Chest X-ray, PA view. Patient: 72 years old, sex M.
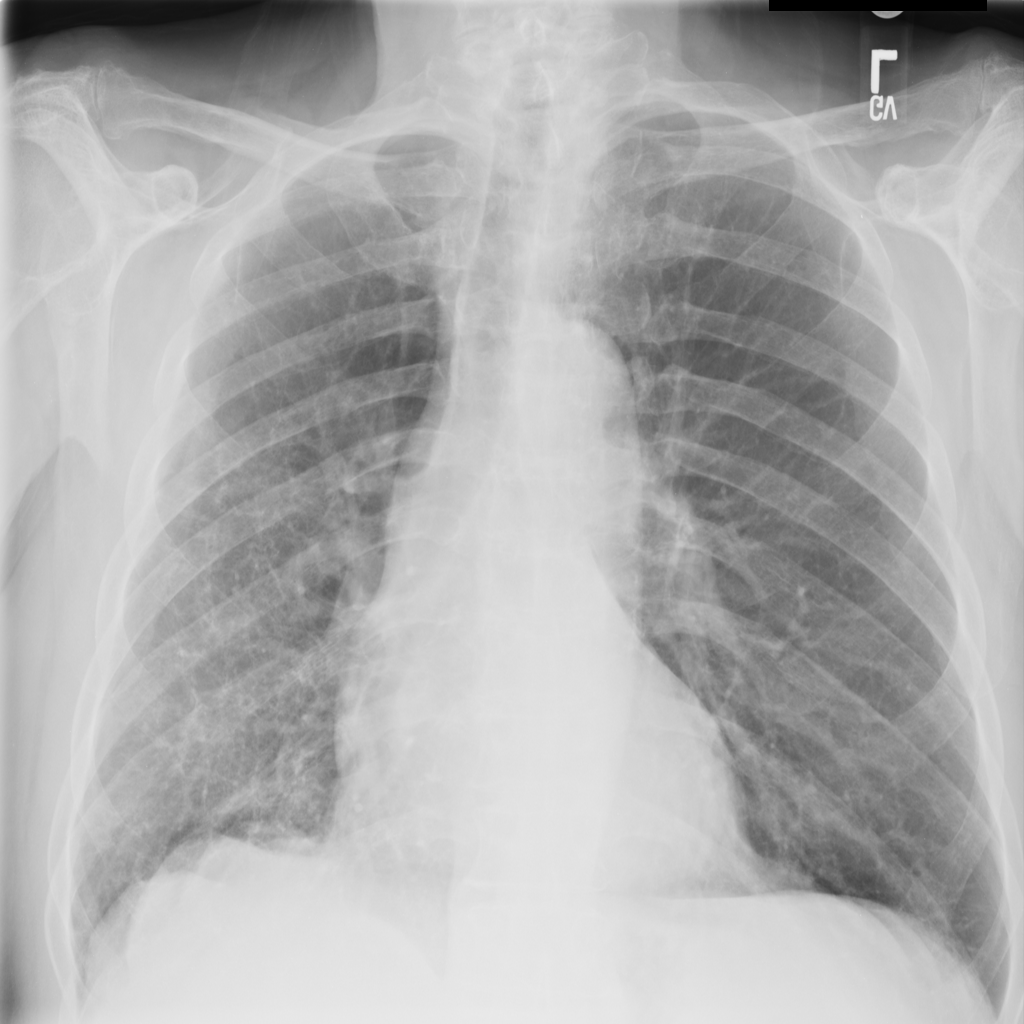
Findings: Emphysema, Infiltration